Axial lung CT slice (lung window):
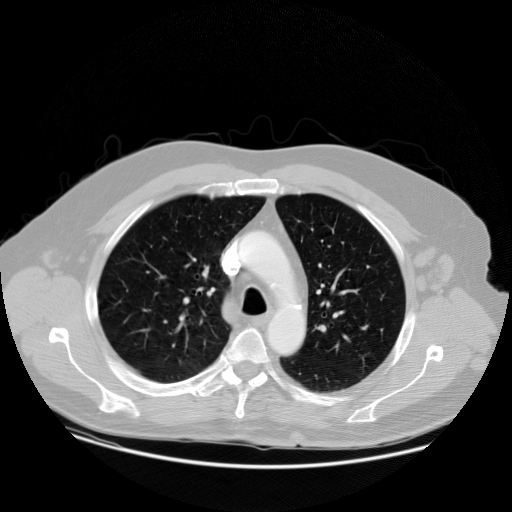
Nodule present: no